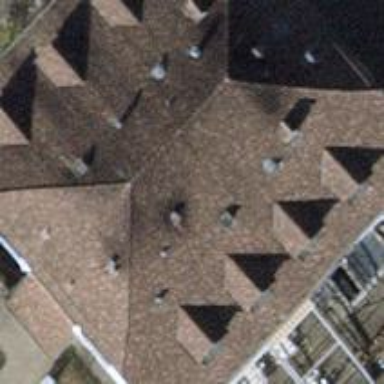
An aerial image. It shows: Apartment building with quadruple saltbox roof shape.